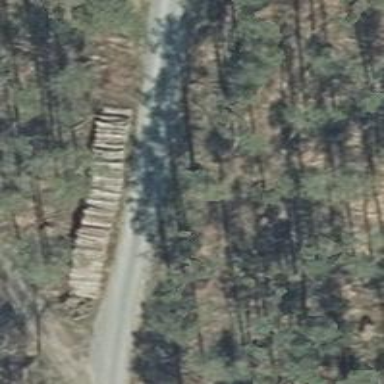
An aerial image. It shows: Track road with grade3 tracktype.